Question: '''
<fieldset>
<legend>Available Areas</legend>
<select id="availableAreas">
<?php
$sql = "SELECT * FROM workArea";
$result = $db->query($sql);
while ($row = $result->fetch_assoc()) {
$id = $row['id'];
$area = $row['name'];
echo "<option value='$id'>$area</option>";
}
?>
</select>
<input id="addArea" type="button" value="Add area" /><br />
<select id="workAreas" style="min-width: 200px" required multiple name="workAreaId"></select>
</fieldset>
'''
The code above produces this output:

I haven't put the JavaScript in as it's not relevant to the question but clicking 'Add area' would add the area into the '<select>' element (the multiple list below the drop down).
When the user submits the form I need to send all of the '<option>'s that the user added to the list. Is there a way I can do this?
Thanks
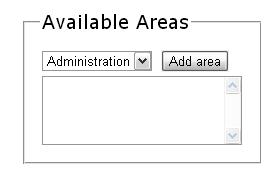
Answer: Assuming you are using jQuery:
'''
$('#yourForm').submit(function() {
$('#workAreas option').prop('selected', 'selected');
});
'''
This should select all items in your multiple select when the form is submitted.
Another option would be to add a hidden input field for every Option. When you add '[]' to the name of the field it will be available on the server side as an array.
'''
<input type="hidden" name="workareas[]" value="X" />
'''